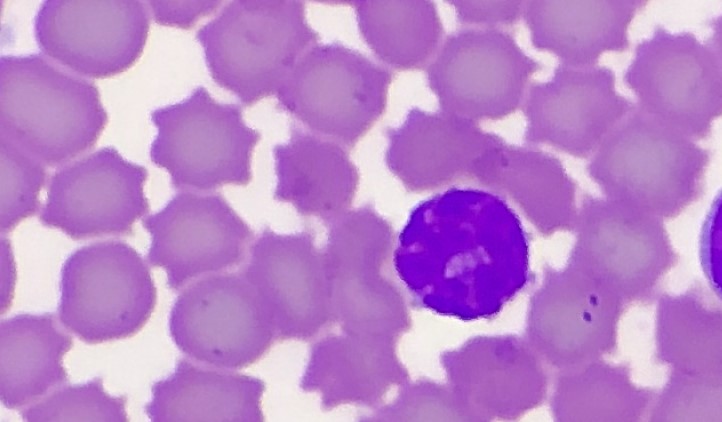
White blood cell type: Lymphocyte